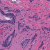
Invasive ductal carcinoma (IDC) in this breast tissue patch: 0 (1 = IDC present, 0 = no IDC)